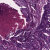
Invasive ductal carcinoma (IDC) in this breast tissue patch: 0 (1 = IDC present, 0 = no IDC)